Question: I'm struggling with properly mapping textures in wpf. First of all 3d is not my strength, but I have some sample code and images of output below. I'm taking a polygon, performing the triangulation, then attempting to map a rectangular texture on the output. The problem I'm getting is that I cannot map the texture to smoothly follow curve. One texture map utilized the 3dtools.dll library and it works great but the resulting texture map produced the output on the left. It doesn't slope like I want it to. The resulting image on the right is my attempt at manually mapping the texture coordinates to the image. I understand why it looks like it does, but I'm not really sure how to correct it?
'''
private void simpleButtonClick(object sender, RoutedEventArgs e)
{
ClearViewport();
SetCamera();
PathGeometry FlatPath;
Geometry Geo = Geometry.Parse("M 0,0 L 0,10 C 4,4 6,6 10,10 V 0 C 6,-4 4,-6 0,0");
var GeoText = FormattedText.BuildGeometry(new Point(0, 0));
FlatPath =
Geo.GetFlattenedPathGeometry(.01,
ToleranceType.
Absolute);
var vertices = new List<Vertex>();
foreach (PathFigure Figure in FlatPath.Figures)
{
List<Point> PointList = DumpFigureToList(Figure);
vertices.AddRange(PointList.Select(p=>new Vertex((float)p.X,(float)p.Y)));
}
// Write out the data set we're actually going to triangulate
var angulator = new Triangulator();
List<Triad> triangles = angulator.Triangulation(vertices, true);
var Bounds = FlatPath.Bounds;
var mesh = new MeshGeometry3D();
var cube = new Model3DGroup();
var Count = 0;
foreach (var Tri in triangles)
{
Tri.MakeCounterClockwise(vertices);
if (FlatPath.FillContains(new Point(Tri.circumcircleX, Tri.circumcircleY)))
{
var p0 = new Point3D(vertices[Tri.a].x, vertices[Tri.a].y, 0);
var p1 = new Point3D(vertices[Tri.b].x, vertices[Tri.b].y, 0);
var p2 = new Point3D(vertices[Tri.c].x, vertices[Tri.c].y, 0);
mesh.Positions.Add(p0);
mesh.Positions.Add(p1);
mesh.Positions.Add(p2);
mesh.TriangleIndices.Add(Count);
Count++;
mesh.TriangleIndices.Add(Count);
Count++;
mesh.TriangleIndices.Add(Count);
Count++;
Vector3D normal = CalculateNormal(p0, p1, p2);
mesh.Normals.Add(normal);
mesh.Normals.Add(normal);
mesh.Normals.Add(normal);
mesh.TextureCoordinates.Add(new Point((Bounds.Left - vertices[Tri.a].x) / Bounds.Width, vertices[Tri.a].y > 0 ? 1 : 0));
mesh.TextureCoordinates.Add(new Point((Bounds.Left - vertices[Tri.b].x) / Bounds.Width, vertices[Tri.b].y > 0 ? 1 : 0));
mesh.TextureCoordinates.Add(new Point((Bounds.Left - vertices[Tri.c].x) / Bounds.Width, vertices[Tri.c].y > 0 ? 1 : 0));
if (wireframeCheckBox.IsChecked == true)
{
var wireframe = new ScreenSpaceLines3D();
wireframe.Points.Add(p0);
wireframe.Points.Add(p1);
wireframe.Points.Add(p2);
wireframe.Points.Add(p0);
wireframe.Color = Colors.LightBlue;
wireframe.Thickness = 2;
this.mainViewport.Children.Add(wireframe);
}
}
}
//mesh.TextureCoordinates = _3DTools.MeshUtils.GeneratePlanarTextureCoordinates(mesh, new Vector3D(0, 0, 1));
var myBrush = new ImageBrush();
myBrush.ImageSource =
new BitmapImage(new Uri(@"curvedown.png", UriKind.Absolute));
Material material = new DiffuseMaterial(myBrush);
var model = new GeometryModel3D(mesh, material);
var group = new Model3DGroup();
group.Children.Add(model);
PointLight light = new PointLight(Colors.White, new Point3D(10,10,10));
group.Children.Add(light);
var Model = new ModelVisual3D();
Model.Content = group;
this.mainViewport.Children.Add(Model);
}
'''
Here is the output of above with the wireframe. I'm on uses the commented out texture coordinate code. On the right the manual code (uncommented).

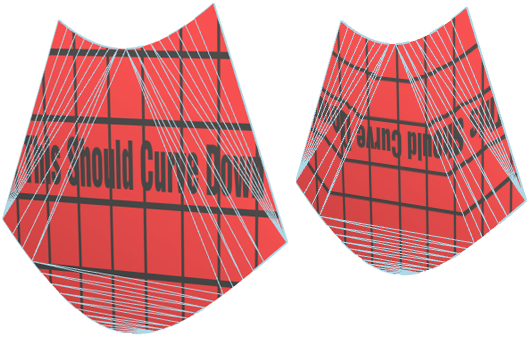
Answer: With the triangulation you have, it will never properly curve as you expect. To achieve that sort of curving, you will have to manually generate thin stripes. Something like
-- where each + is a vertex -- but instead of making it straight, map it along different lines coming from a common point (a virtual circle), at specific offsets along the radii.
In pseudocode:
then afterwards connect the previously generated edges pairwise, so (0,1)+(2,3) will make a quad, (2,3)+(4,5) another, and so on...
You will have to decide on which number of stripes are good enough. Always keep in mind that texture mapping within a triangle is always done by linear interpolation, never a curve, so you cannot expect things like curves or trapezoids to magically look right.